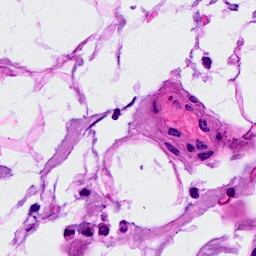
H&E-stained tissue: Breast